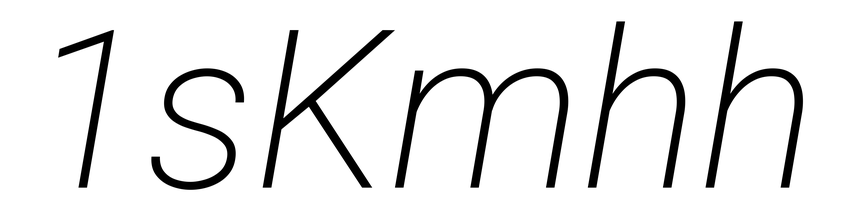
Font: Roboto-Italic_ExtraLight_Italic